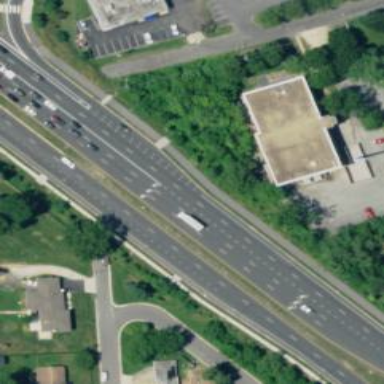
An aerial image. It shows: Trunk highway with expressway features.